Пара проводящих рельсов, расстояние между которыми $l$, образуют горизонтальную плоскость (см. рис). По нормали к плоскости действует однородное постоянное магнитное поле с индукцией $B$. Поперек рельсов лежит проводящий стержень сопротивлением $R$ и массой $m$. Конденсатор емкостью $C$, заряженный до напряжения $U_0$, подключают к рельсам.
Определите максимальную скорость стержня.
При каких условиях эффективность (КПД) этого «электромагнитного орудия» будет максимальной? Трением скольжения, электрическим сопротивлением рельсов и индуктивностью системы пренебречь.
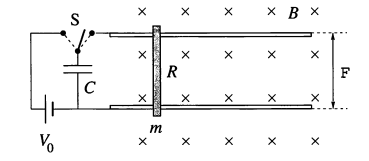
Определите максимальную скорость стержня.
Ответ: $$ v_{\max }=\frac{B l C U_{0}}{m+C B^{2} l^{2}} $$

При каких условиях эффективность (КПД) этого «электромагнитного орудия» будет максимальной?
Ответ: $$ \eta=\frac{m v_{\max }^{2} / 2}{C U_{0}^{2} / 2}=\frac{1}{\left(\frac{\sqrt{m / C}}{B l}+\frac{B l}{\sqrt{m / C}}\right)} $$
Темы:
T, ★, Электромагнетизм, Цепь с конденсатором, Электромагнитная индукция, 200 задач